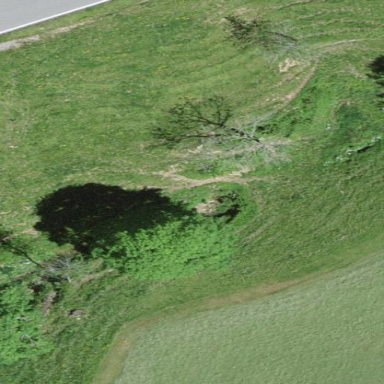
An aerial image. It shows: Mixed forest with various types of leaves.